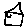
Label: house